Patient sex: F
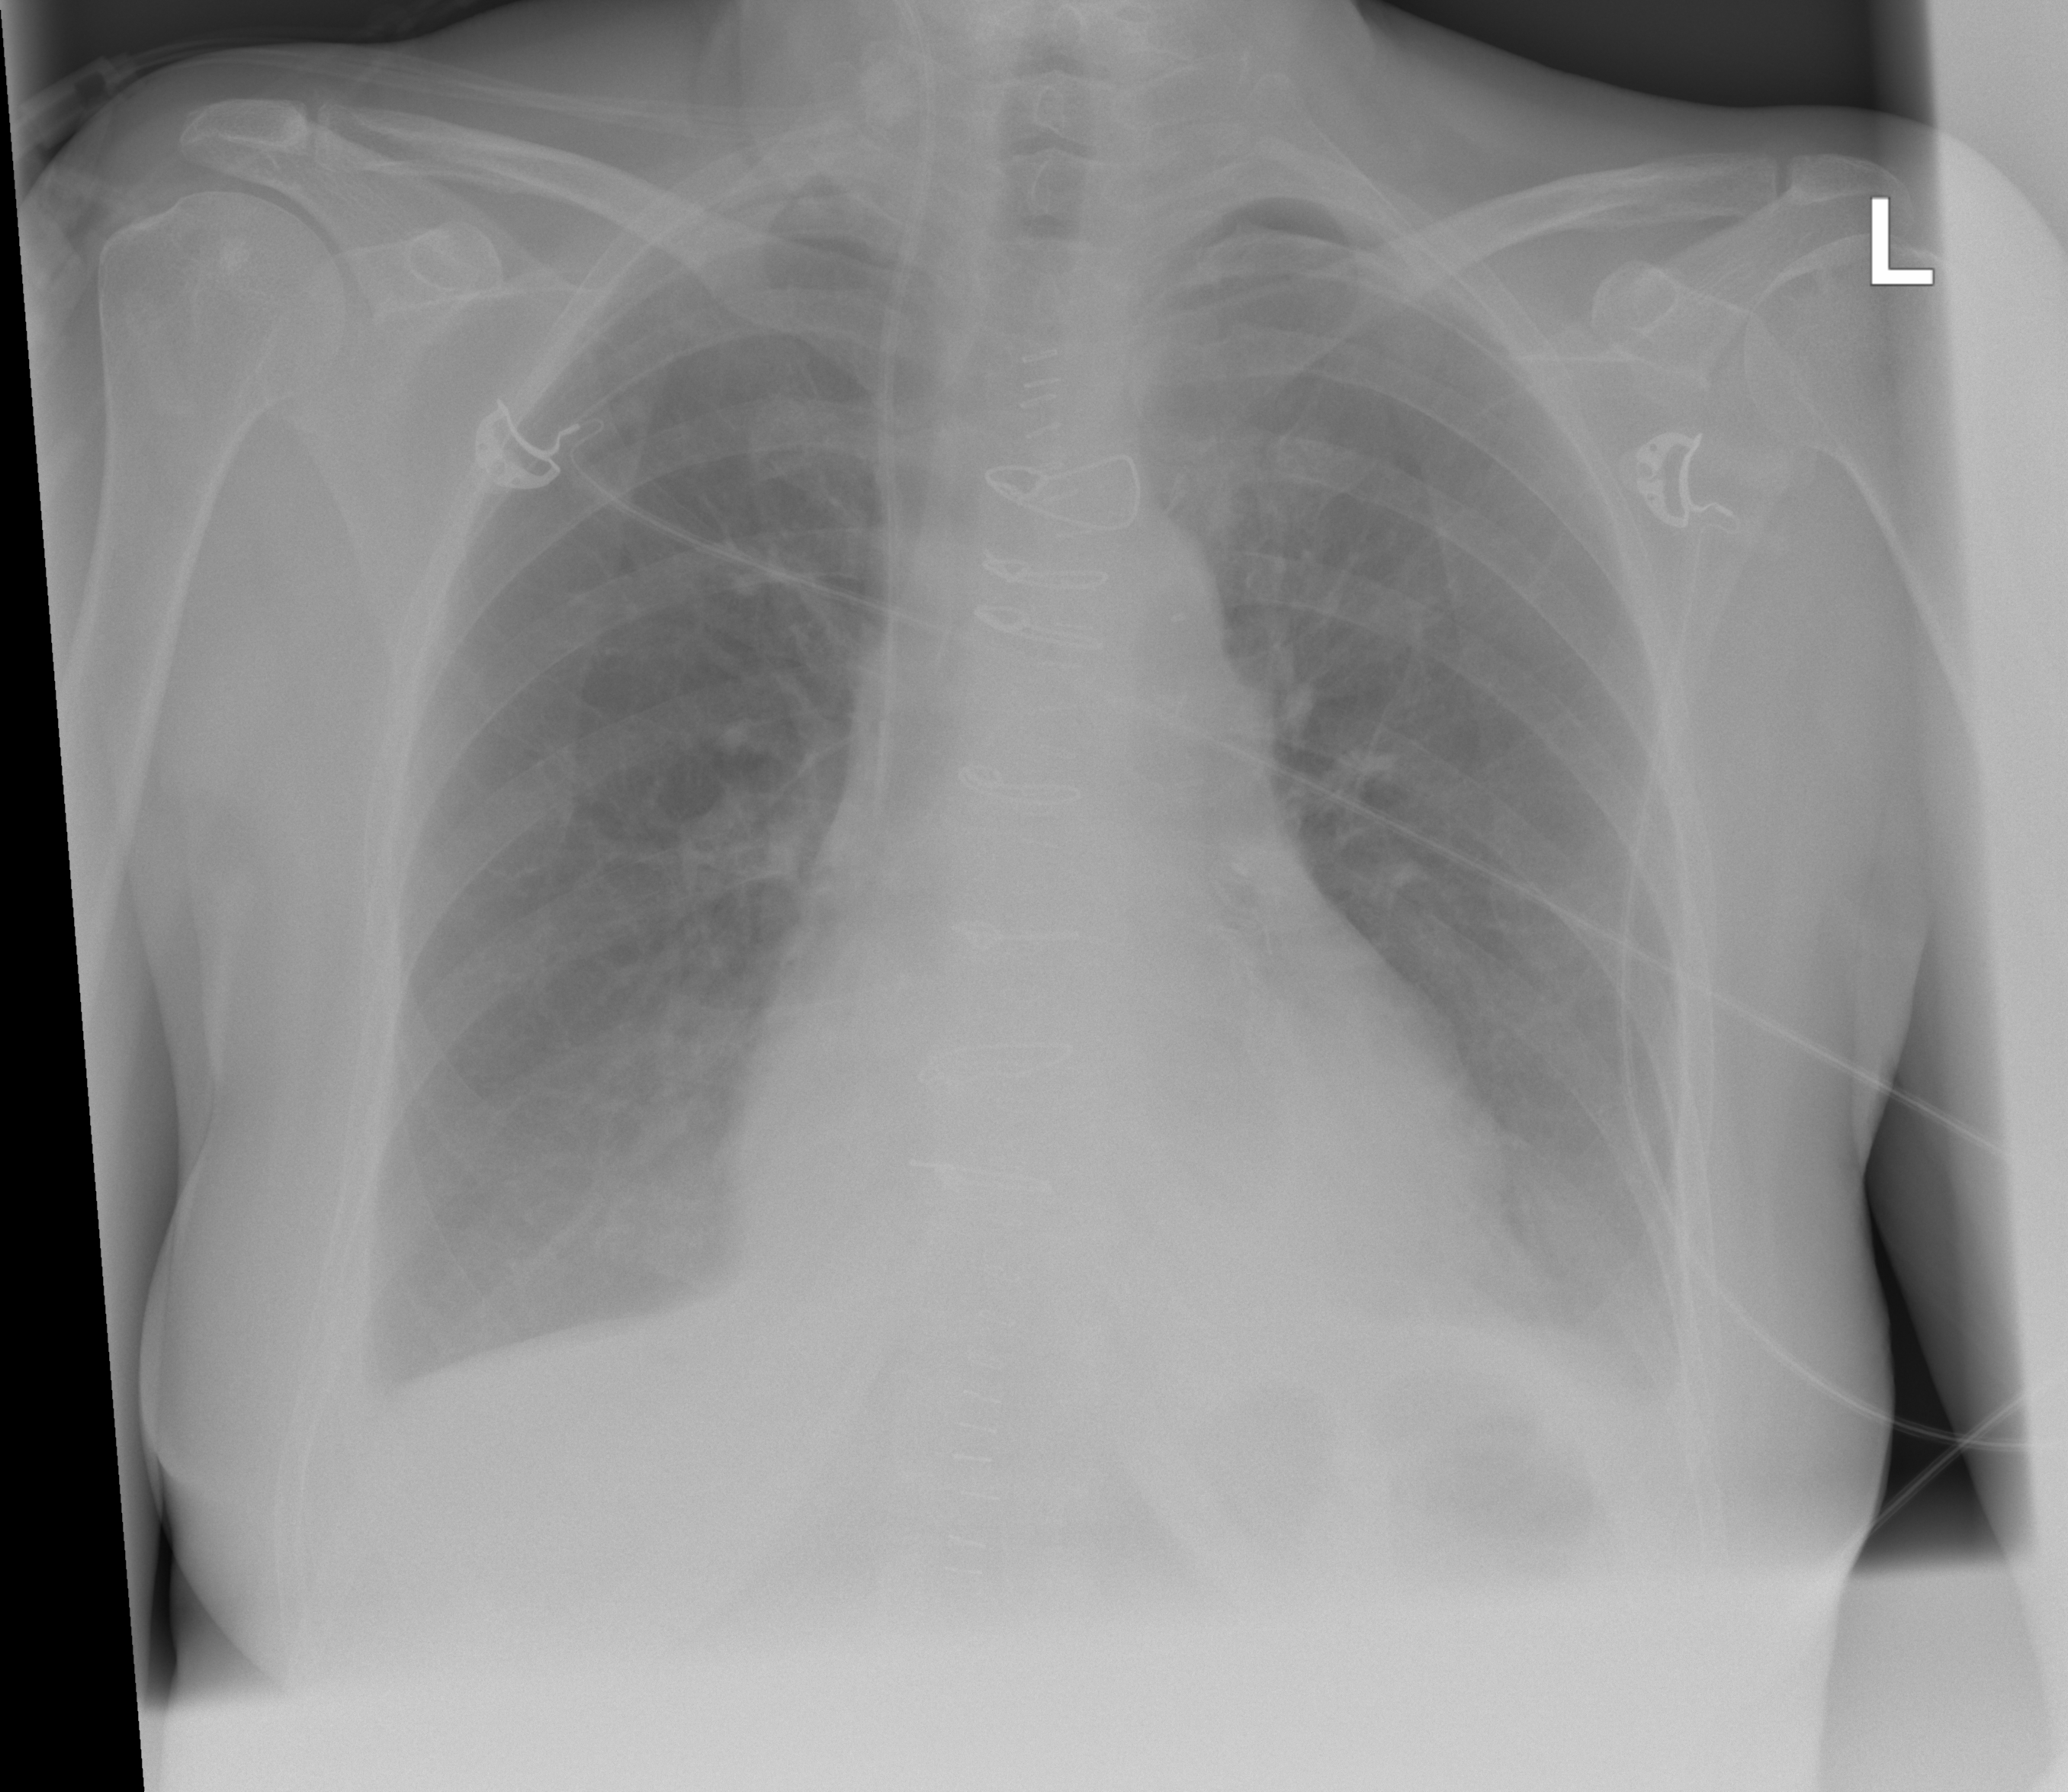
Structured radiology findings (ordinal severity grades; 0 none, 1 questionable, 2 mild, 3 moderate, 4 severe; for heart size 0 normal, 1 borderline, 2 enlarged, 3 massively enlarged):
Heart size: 0
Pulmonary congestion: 0
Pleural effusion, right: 2
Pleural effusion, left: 2
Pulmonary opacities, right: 0
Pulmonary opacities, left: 0
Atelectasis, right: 2
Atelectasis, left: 2